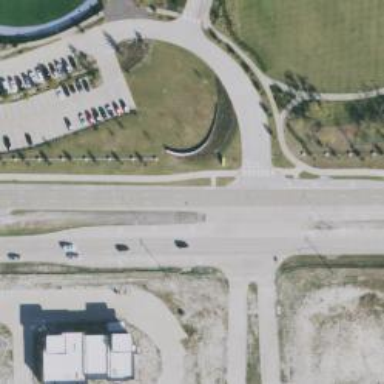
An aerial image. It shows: Secondary link road.